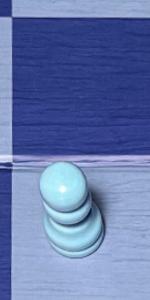
Label: Pawn_White